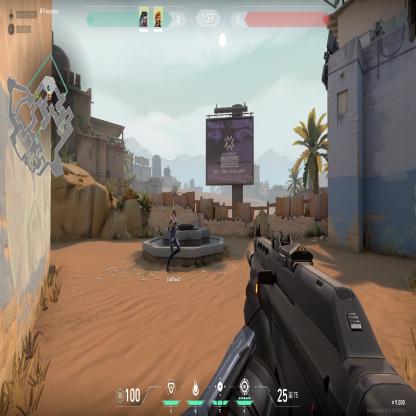
Label: teammate